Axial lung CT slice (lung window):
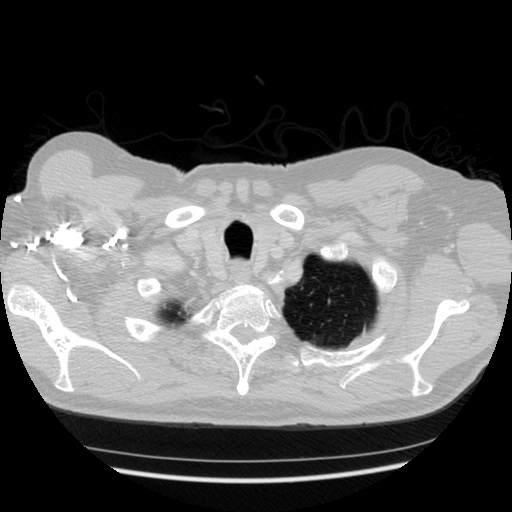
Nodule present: no